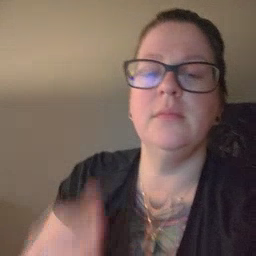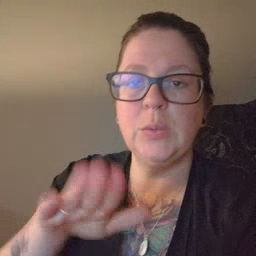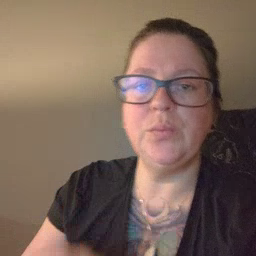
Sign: into